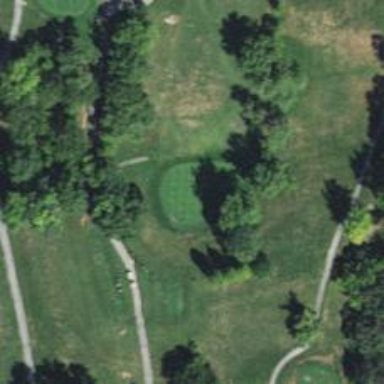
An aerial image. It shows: Golf hole.